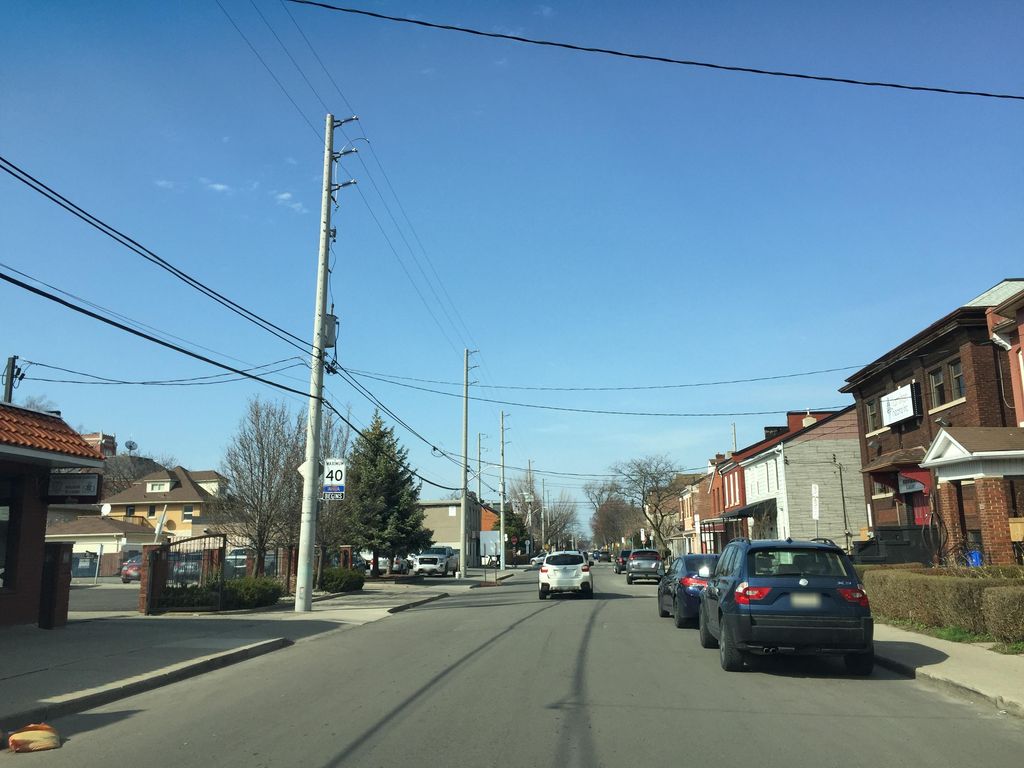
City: hamilton